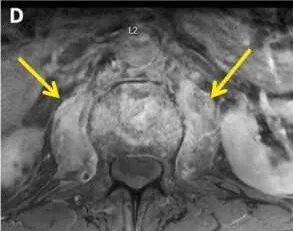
MRI confirms discitis-osteomyelitis changes observed on CT. D. There is no definite rim-enhancement on the Axial T1 post-contrast image. Therefore, this is most compatible with a phlegmon, rather than a frank abscess. Axial T1 post-contrast image also demonstrates diffuse enhancement of the bilateral psoas muscles compatible with inflammatory change.
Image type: radiology (mri)